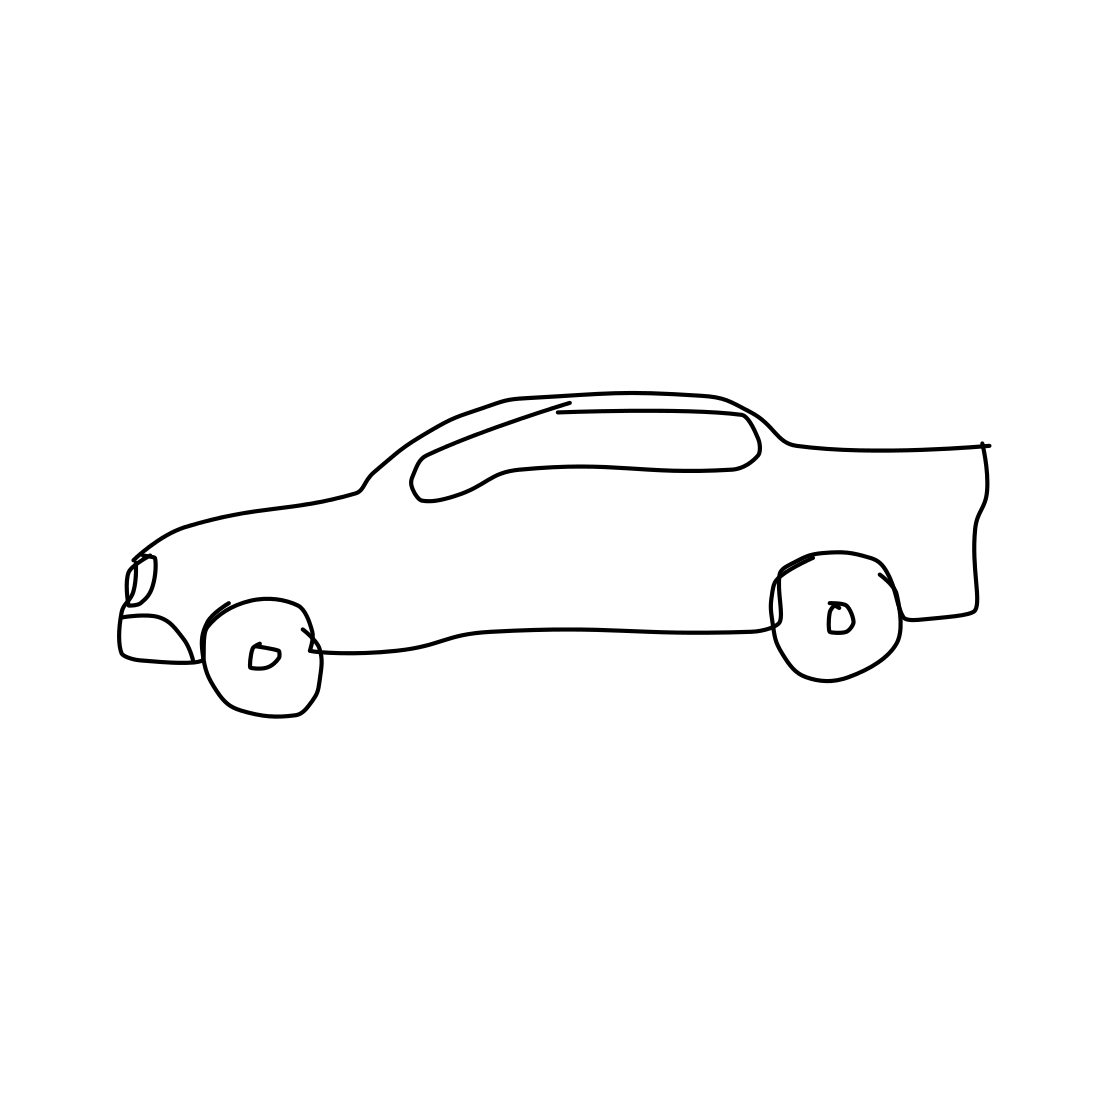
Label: race car